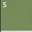
Piece: xx